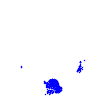
Particle: electron